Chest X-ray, PA view. Patient: 59 years old, sex M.
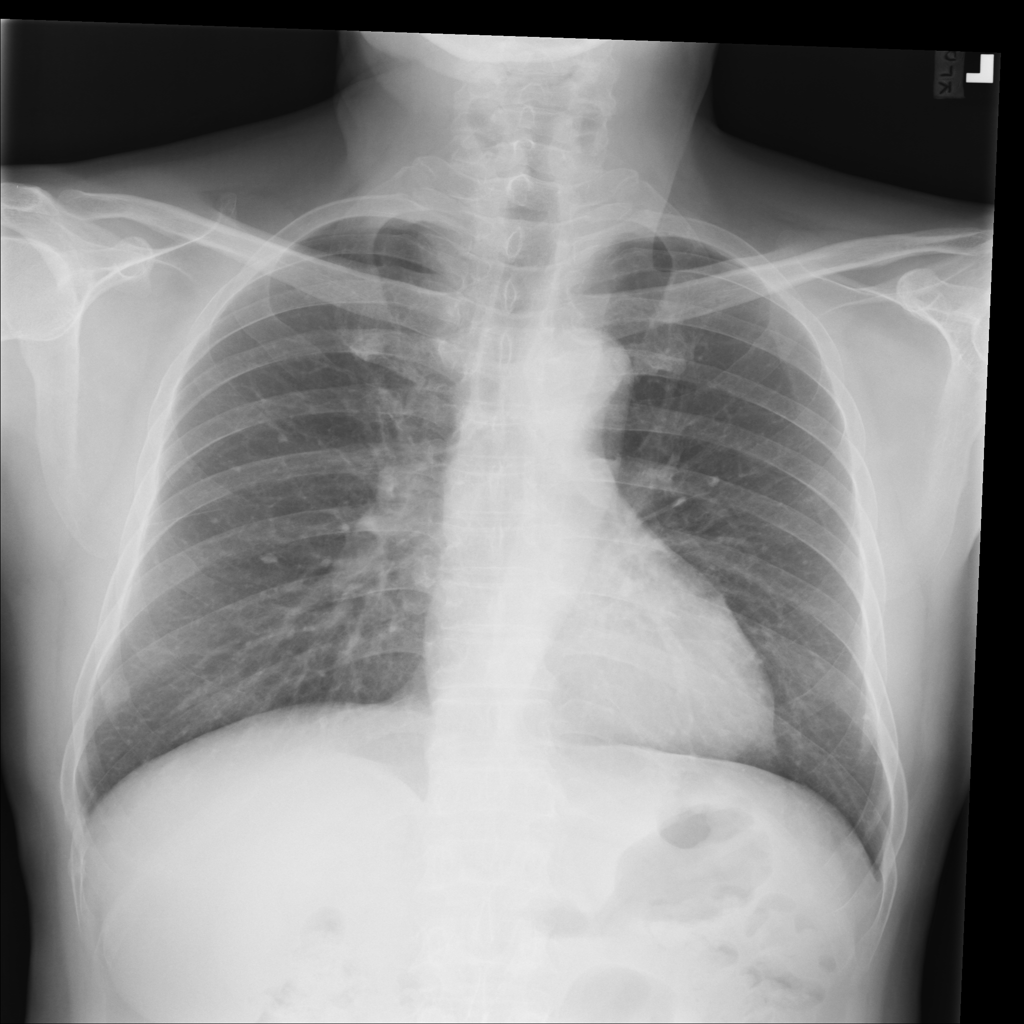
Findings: Emphysema